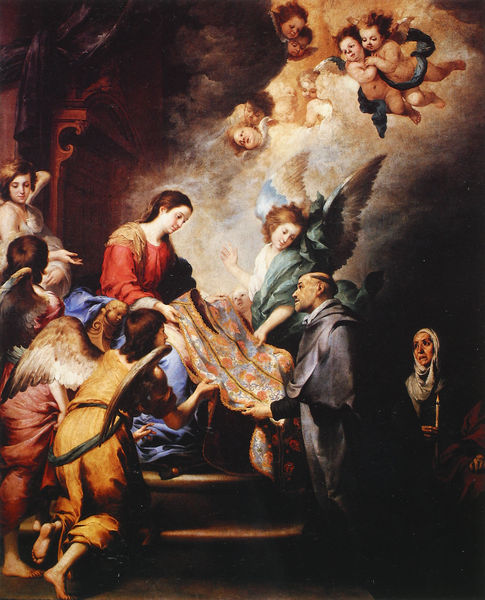
Titel: S. Ildefonso (erhält den Umhang der Jungfrau)
Künstler: Bartolomé Esteban Murillo
Institution: Madrid, Museo del Prado
Schlagwörter: blau, flügel, gemälde, gewitter, himmel, mann, wolken, frauen, menschen, frau, holz, kleid, licht, rot, tuch, wolke, barock, sonne, gewand, kutte, mantel, engel, figuren, treppe, papst, kerze, stufen, nonne, schwester, brokat, jesus, mönch, erscheinung, putten, maria, putti, michelangelo, tonsur, apotheose, jesuit, gewandt, kasel